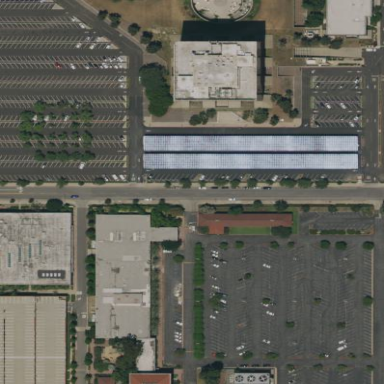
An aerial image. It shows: Paved parking area.